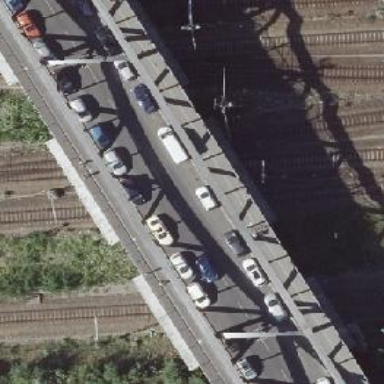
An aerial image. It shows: Asphalt footway and cycleway on bridge.